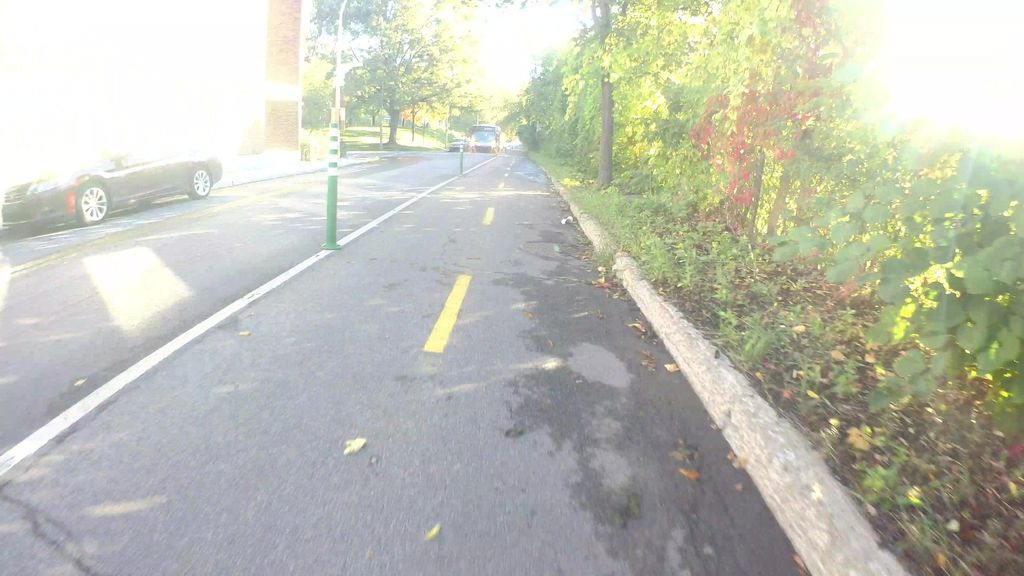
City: montreal